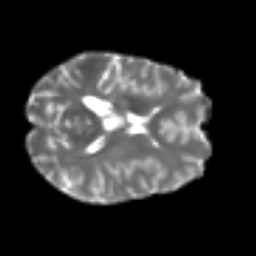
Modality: T2w
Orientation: axial
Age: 31
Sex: female
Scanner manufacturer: siemens
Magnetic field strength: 3 T
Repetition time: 4.999 s
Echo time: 0.07946 s